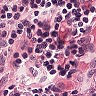
Metastatic tissue present: no